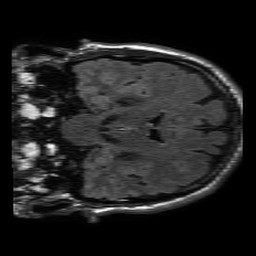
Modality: FLAIR
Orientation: coronal
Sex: male
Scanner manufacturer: philips
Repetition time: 11 s
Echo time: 0.125 s